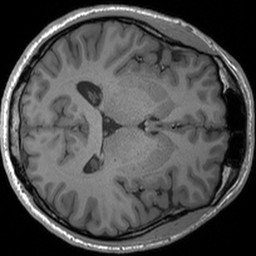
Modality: T1w
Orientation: axial
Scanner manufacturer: siemens
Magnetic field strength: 3 T
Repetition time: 1.54 s
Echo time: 0.00234 s